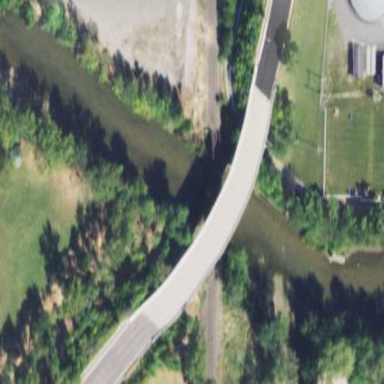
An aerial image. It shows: Man-made bridge.